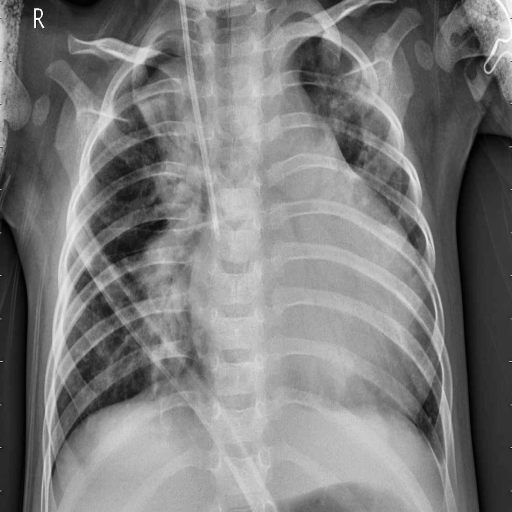
Finding: PNEUMONIA